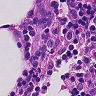
Metastatic tissue present: no